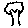
Label: tree